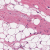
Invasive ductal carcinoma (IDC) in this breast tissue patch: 0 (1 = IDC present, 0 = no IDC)